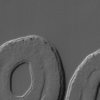
Label: not_dusty